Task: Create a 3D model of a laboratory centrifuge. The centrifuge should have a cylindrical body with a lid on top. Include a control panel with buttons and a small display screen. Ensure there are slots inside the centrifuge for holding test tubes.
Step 231:
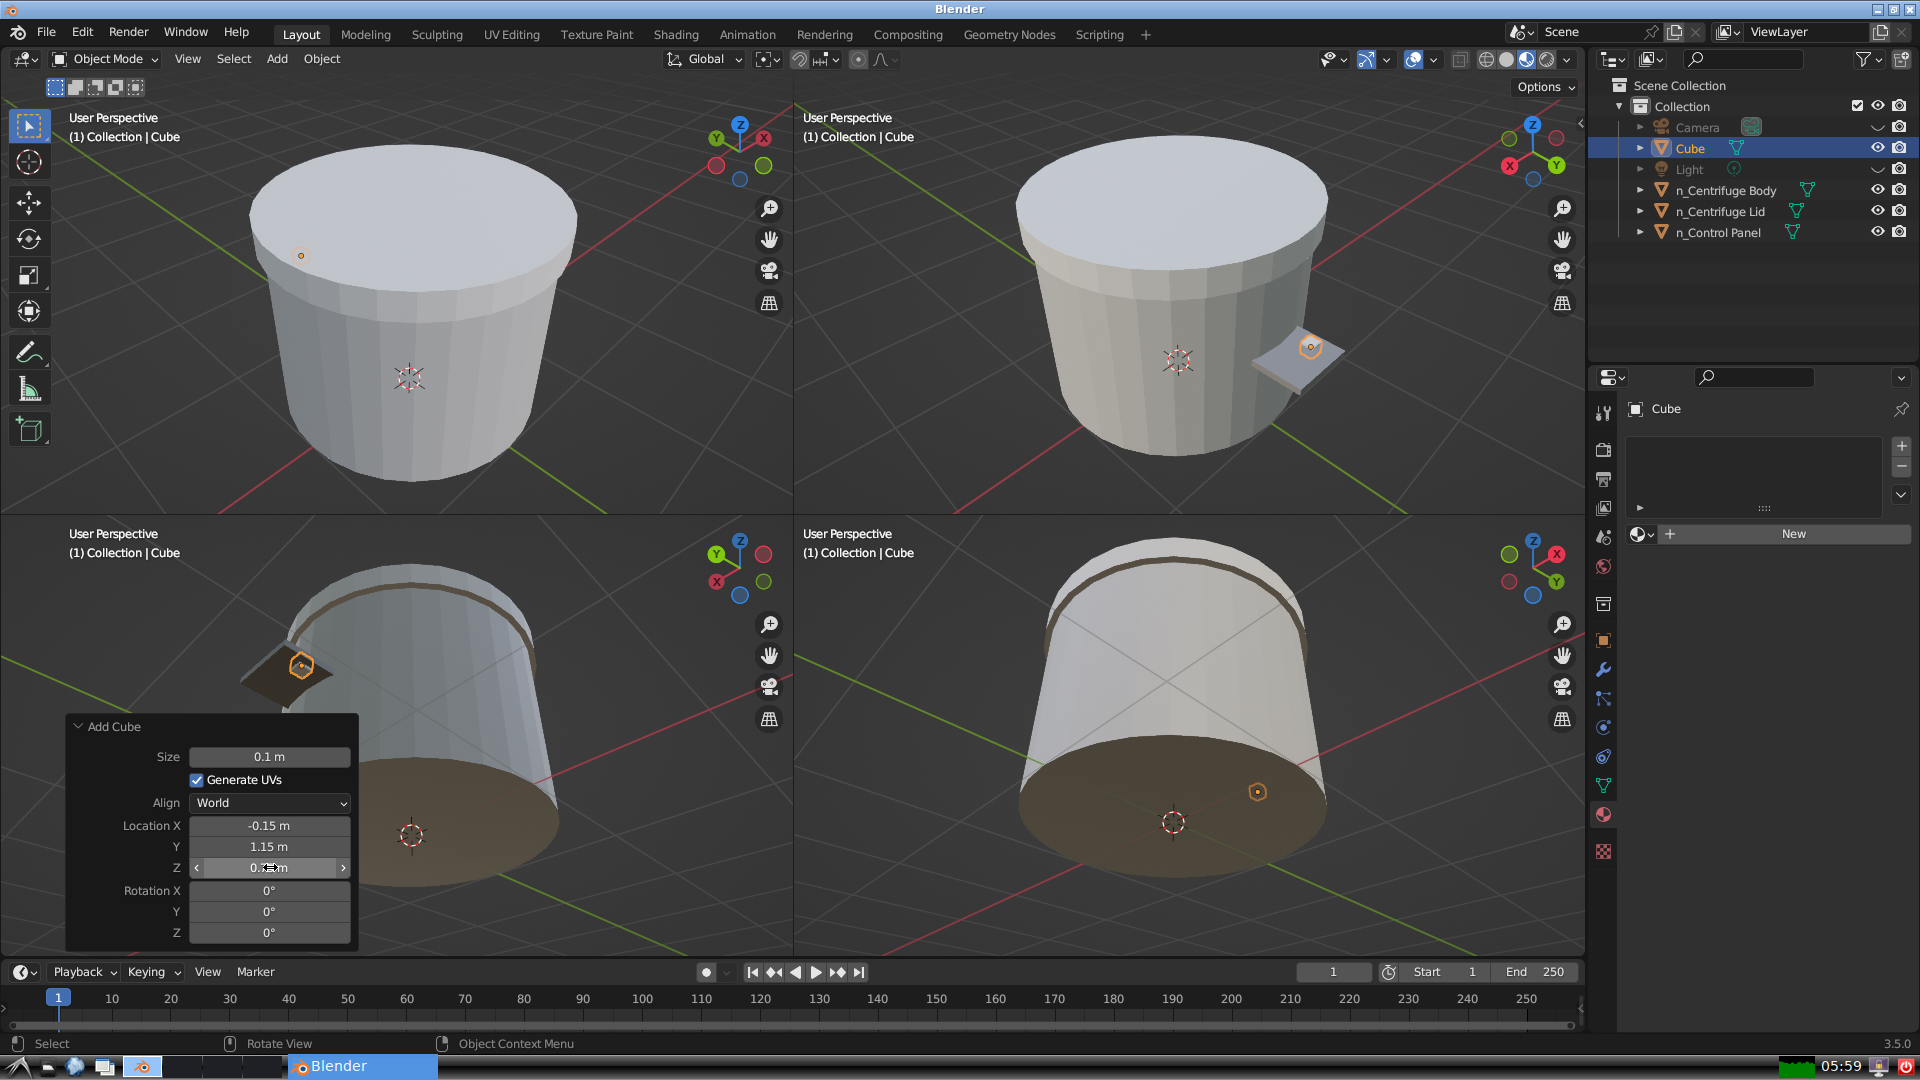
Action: {"mouse_move": [960, 540]}